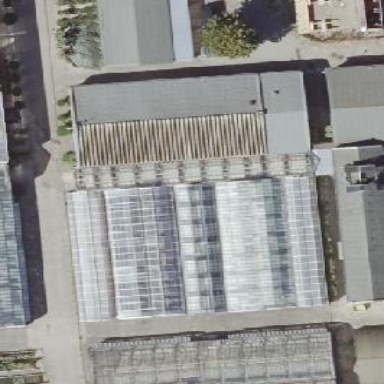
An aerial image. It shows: Greenhouse building.